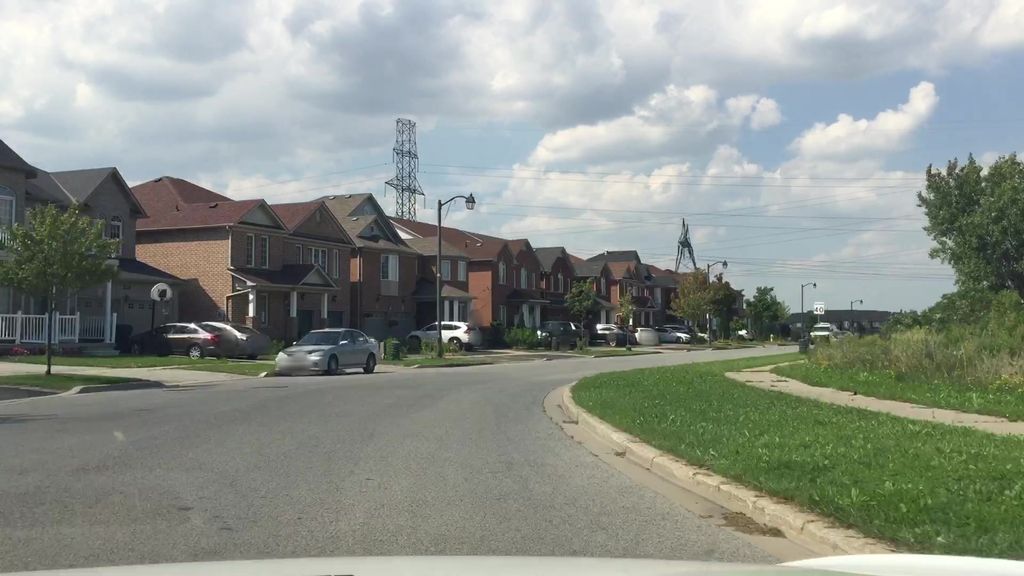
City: toronto